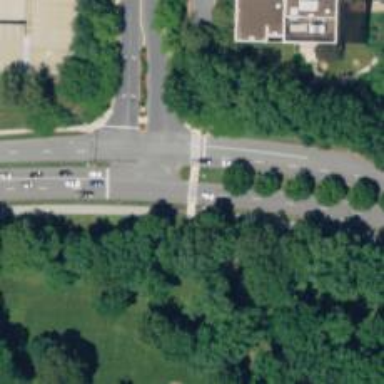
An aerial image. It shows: Marked road crossing.